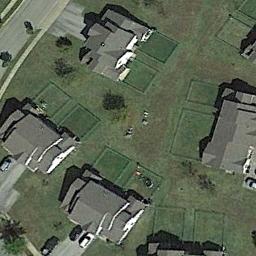
Label: residential